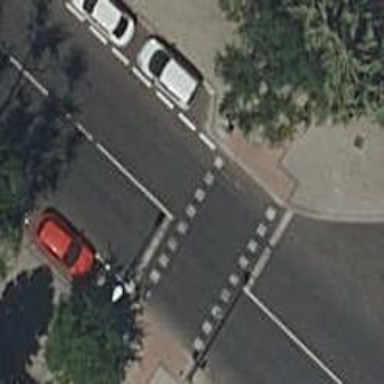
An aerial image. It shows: Crossing with traffic signals.